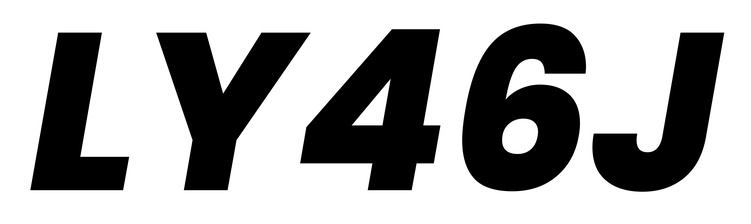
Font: Poppins-ExtraBoldItalic